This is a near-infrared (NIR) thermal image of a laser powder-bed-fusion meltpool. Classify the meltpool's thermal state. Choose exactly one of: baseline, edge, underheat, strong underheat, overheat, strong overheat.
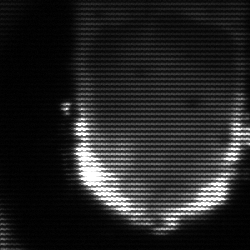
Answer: baseline